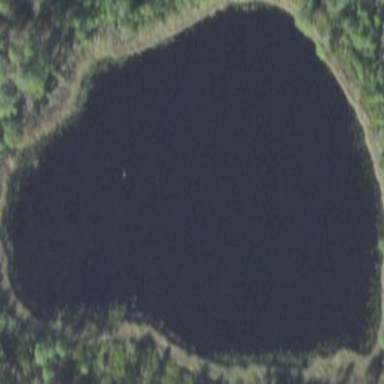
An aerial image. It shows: Beautiful lake surrounded by nature.